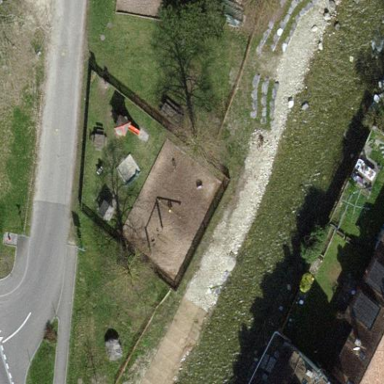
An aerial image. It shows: Playground area for leisure land.